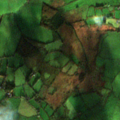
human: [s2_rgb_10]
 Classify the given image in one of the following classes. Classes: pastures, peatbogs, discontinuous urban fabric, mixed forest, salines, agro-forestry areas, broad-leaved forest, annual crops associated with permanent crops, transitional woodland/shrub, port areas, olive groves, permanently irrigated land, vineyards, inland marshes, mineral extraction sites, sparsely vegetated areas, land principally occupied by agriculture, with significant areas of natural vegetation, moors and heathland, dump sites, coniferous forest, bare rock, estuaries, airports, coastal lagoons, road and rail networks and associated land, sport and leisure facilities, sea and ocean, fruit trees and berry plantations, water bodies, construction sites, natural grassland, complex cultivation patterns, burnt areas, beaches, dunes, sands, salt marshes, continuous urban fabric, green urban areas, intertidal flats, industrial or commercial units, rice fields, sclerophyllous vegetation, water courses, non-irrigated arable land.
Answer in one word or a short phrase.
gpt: pastures, land principally occupied by agriculture, with significant areas of natural vegetation